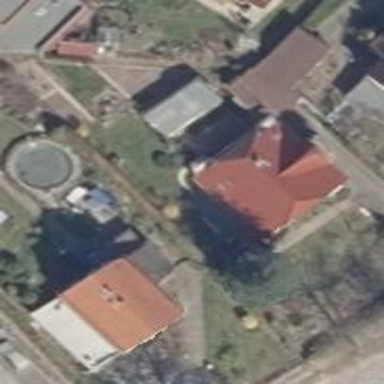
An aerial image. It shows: Detached building with half-hipped roof.